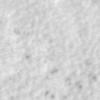
Label: no_change